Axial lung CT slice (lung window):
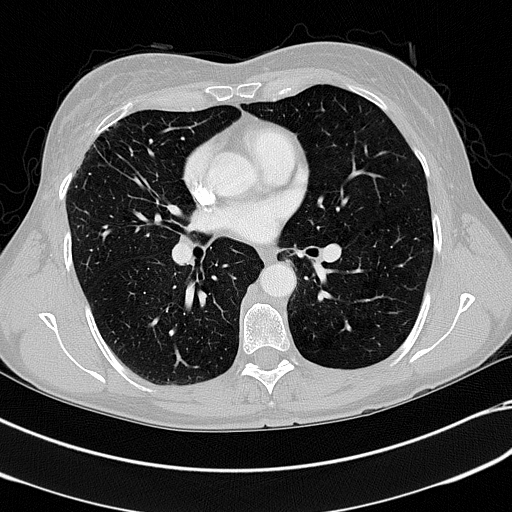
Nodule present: no